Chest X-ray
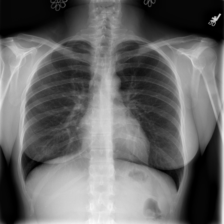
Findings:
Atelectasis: negative
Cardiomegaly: negative
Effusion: negative
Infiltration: negative
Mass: negative
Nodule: negative
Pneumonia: negative
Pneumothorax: negative
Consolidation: negative
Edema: negative
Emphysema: negative
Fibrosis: negative
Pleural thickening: negative
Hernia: negative